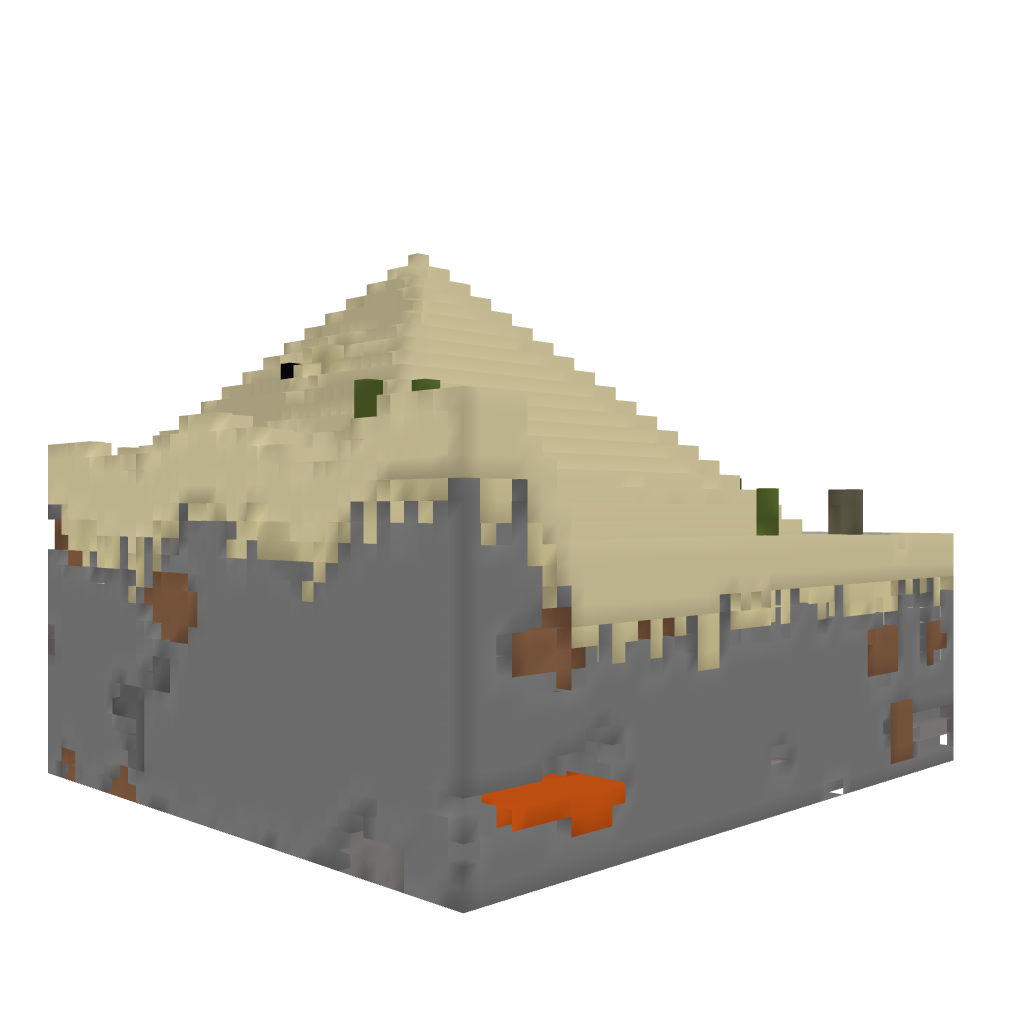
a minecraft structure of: Pyramide Abydos